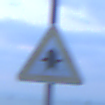
Verkehrszeichen: Vorfahrt
Umgebung: Outdoor, Urban
Tageszeit: Dawn
Wetter: PartlyCloudy
Licht: Natural
Jahreszeit: NotSpecified
Kontrast: LowContrast